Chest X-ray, AP view. Patient: 39 years old, sex F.
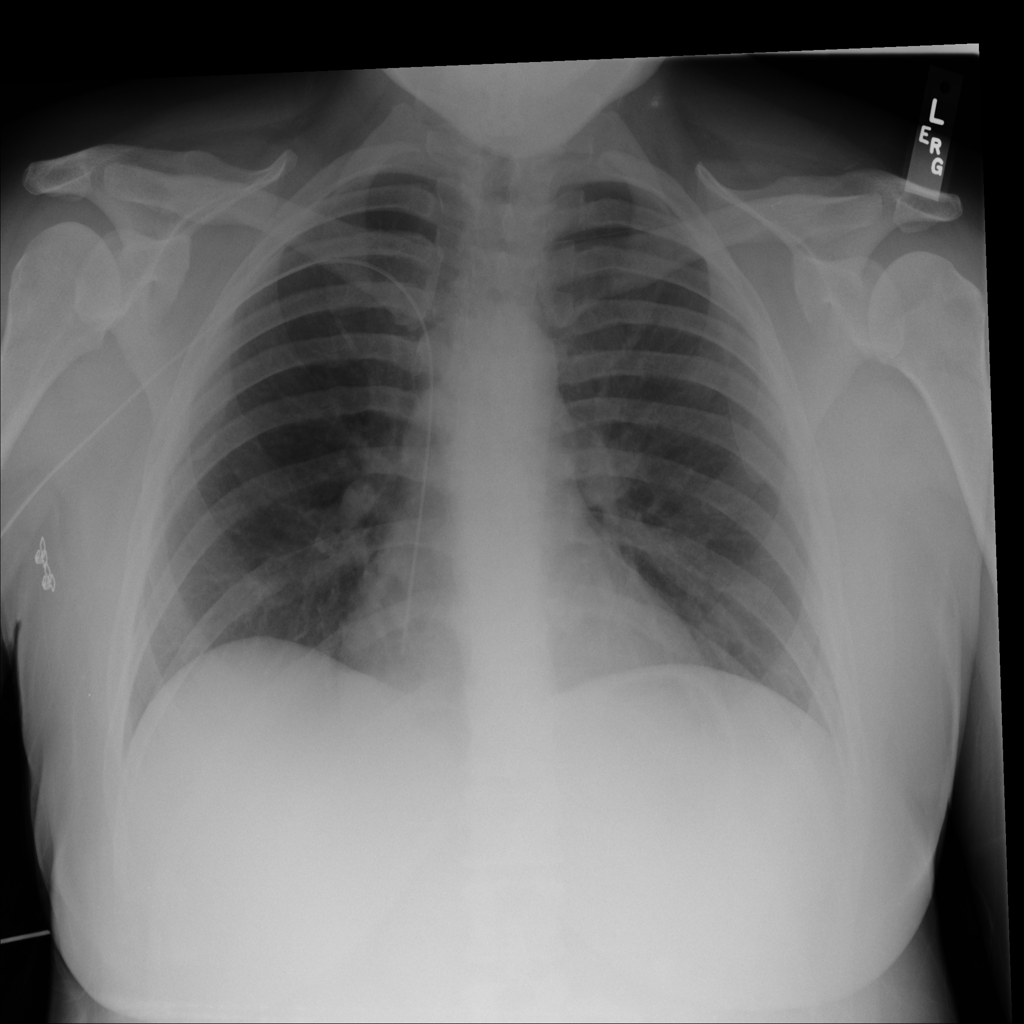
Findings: No Finding